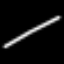
Label: line